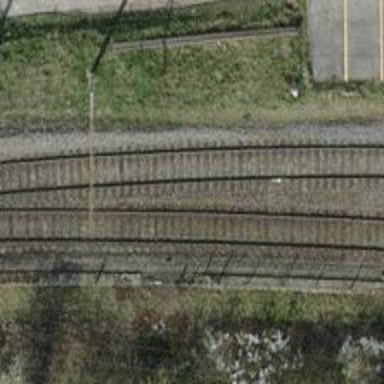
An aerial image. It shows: Single-track electrified railway siding with contact line for service.